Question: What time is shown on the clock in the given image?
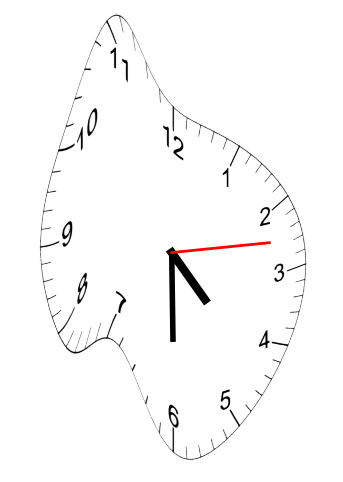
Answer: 04:30:13